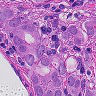
Metastatic tissue present: yes